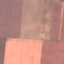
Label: AnnualCrop